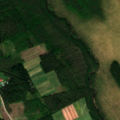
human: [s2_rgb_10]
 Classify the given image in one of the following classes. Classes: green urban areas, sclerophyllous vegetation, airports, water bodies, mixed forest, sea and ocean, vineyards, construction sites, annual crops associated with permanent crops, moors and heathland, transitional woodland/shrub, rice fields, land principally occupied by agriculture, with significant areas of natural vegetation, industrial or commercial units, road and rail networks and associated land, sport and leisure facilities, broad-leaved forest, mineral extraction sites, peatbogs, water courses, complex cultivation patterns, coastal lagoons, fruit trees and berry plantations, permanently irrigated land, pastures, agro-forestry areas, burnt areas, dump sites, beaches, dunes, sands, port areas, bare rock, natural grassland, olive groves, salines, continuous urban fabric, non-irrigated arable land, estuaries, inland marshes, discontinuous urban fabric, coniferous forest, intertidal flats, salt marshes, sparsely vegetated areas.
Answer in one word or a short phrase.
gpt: non-irrigated arable land, coniferous forest, mixed forest, peatbogs